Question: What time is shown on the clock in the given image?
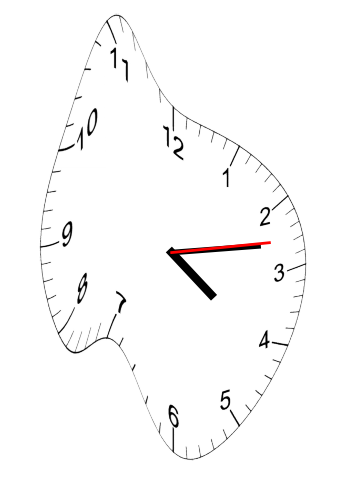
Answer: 04:13:13